Field crop: maize
Growth stage: 2
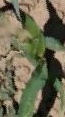
Species: maize